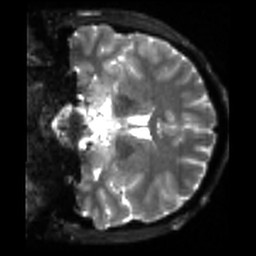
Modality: sbref
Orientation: coronal
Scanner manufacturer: siemens
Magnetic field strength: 3 T
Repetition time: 4 s
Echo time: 0.0594 s